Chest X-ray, PA view. Patient: 48 years old, sex F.
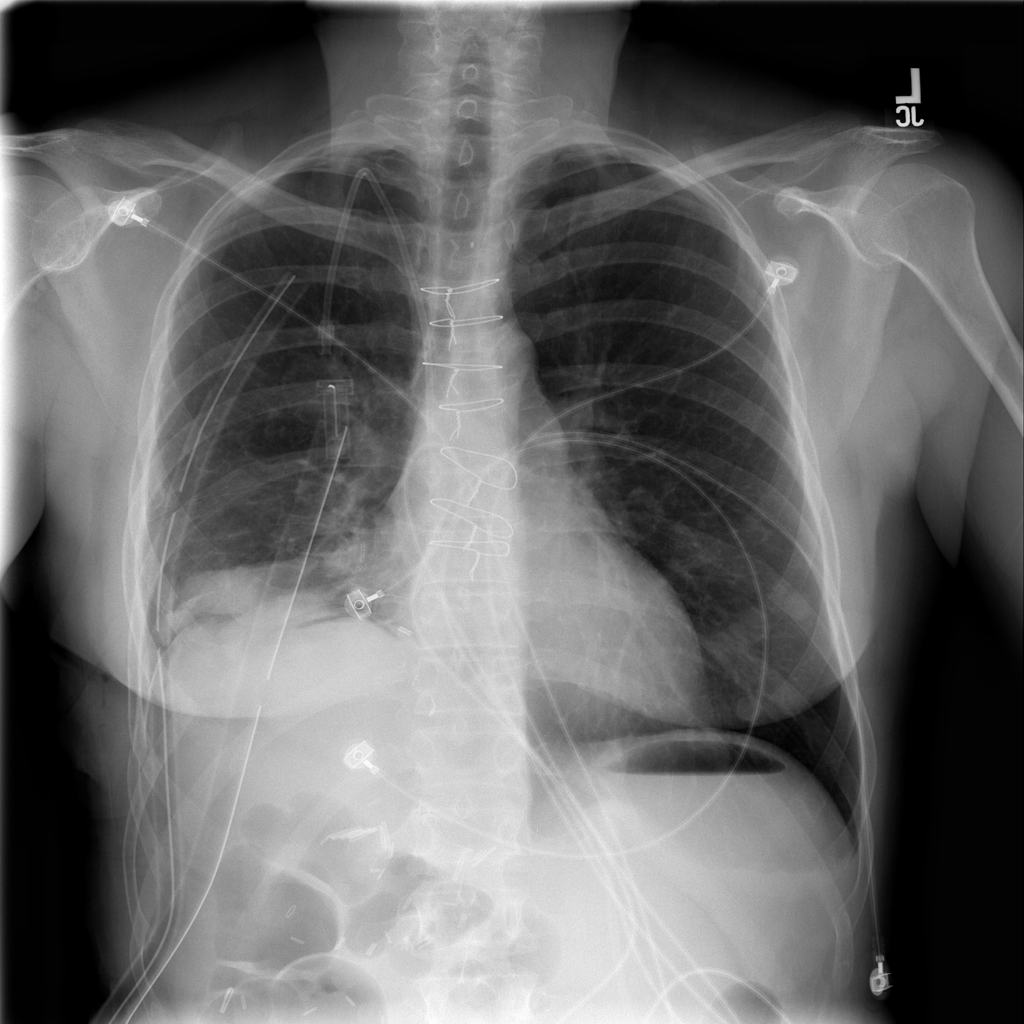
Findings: Emphysema